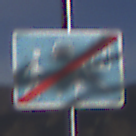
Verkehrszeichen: EndeVerkehrsberuhigterBereich
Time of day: MorningAfternoon
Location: Outdoor (Nature)
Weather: PartlyCloudy
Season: NotSpecified
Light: Natural